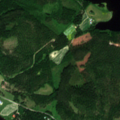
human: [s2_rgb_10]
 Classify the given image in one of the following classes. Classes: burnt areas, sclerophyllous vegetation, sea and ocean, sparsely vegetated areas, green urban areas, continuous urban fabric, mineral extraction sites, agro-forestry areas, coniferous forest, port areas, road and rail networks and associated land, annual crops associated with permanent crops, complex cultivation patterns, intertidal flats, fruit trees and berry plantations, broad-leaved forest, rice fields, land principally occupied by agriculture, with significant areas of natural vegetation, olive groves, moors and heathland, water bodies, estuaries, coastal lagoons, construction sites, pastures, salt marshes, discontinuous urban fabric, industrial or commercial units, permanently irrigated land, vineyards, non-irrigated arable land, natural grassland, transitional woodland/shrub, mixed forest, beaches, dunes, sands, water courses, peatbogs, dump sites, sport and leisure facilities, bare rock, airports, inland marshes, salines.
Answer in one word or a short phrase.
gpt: land principally occupied by agriculture, with significant areas of natural vegetation, coniferous forest, mixed forest, water bodies